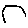
Label: hexagon